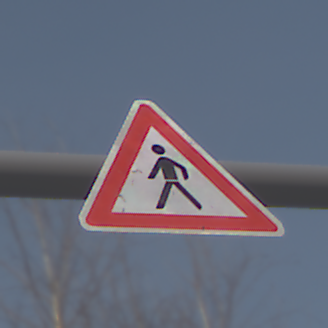
Verkehrszeichen: FussgaengerRechts
Umgebung: Outdoor, Nature
Tageszeit: MorningAfternoon
Wetter: Clear
Licht: Natural
Jahreszeit: Winter
Kontrast: HighContrast